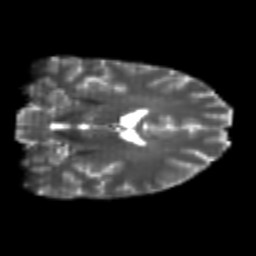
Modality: T2w
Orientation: coronal
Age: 21
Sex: female
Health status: healthy
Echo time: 0.074 s